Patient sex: F
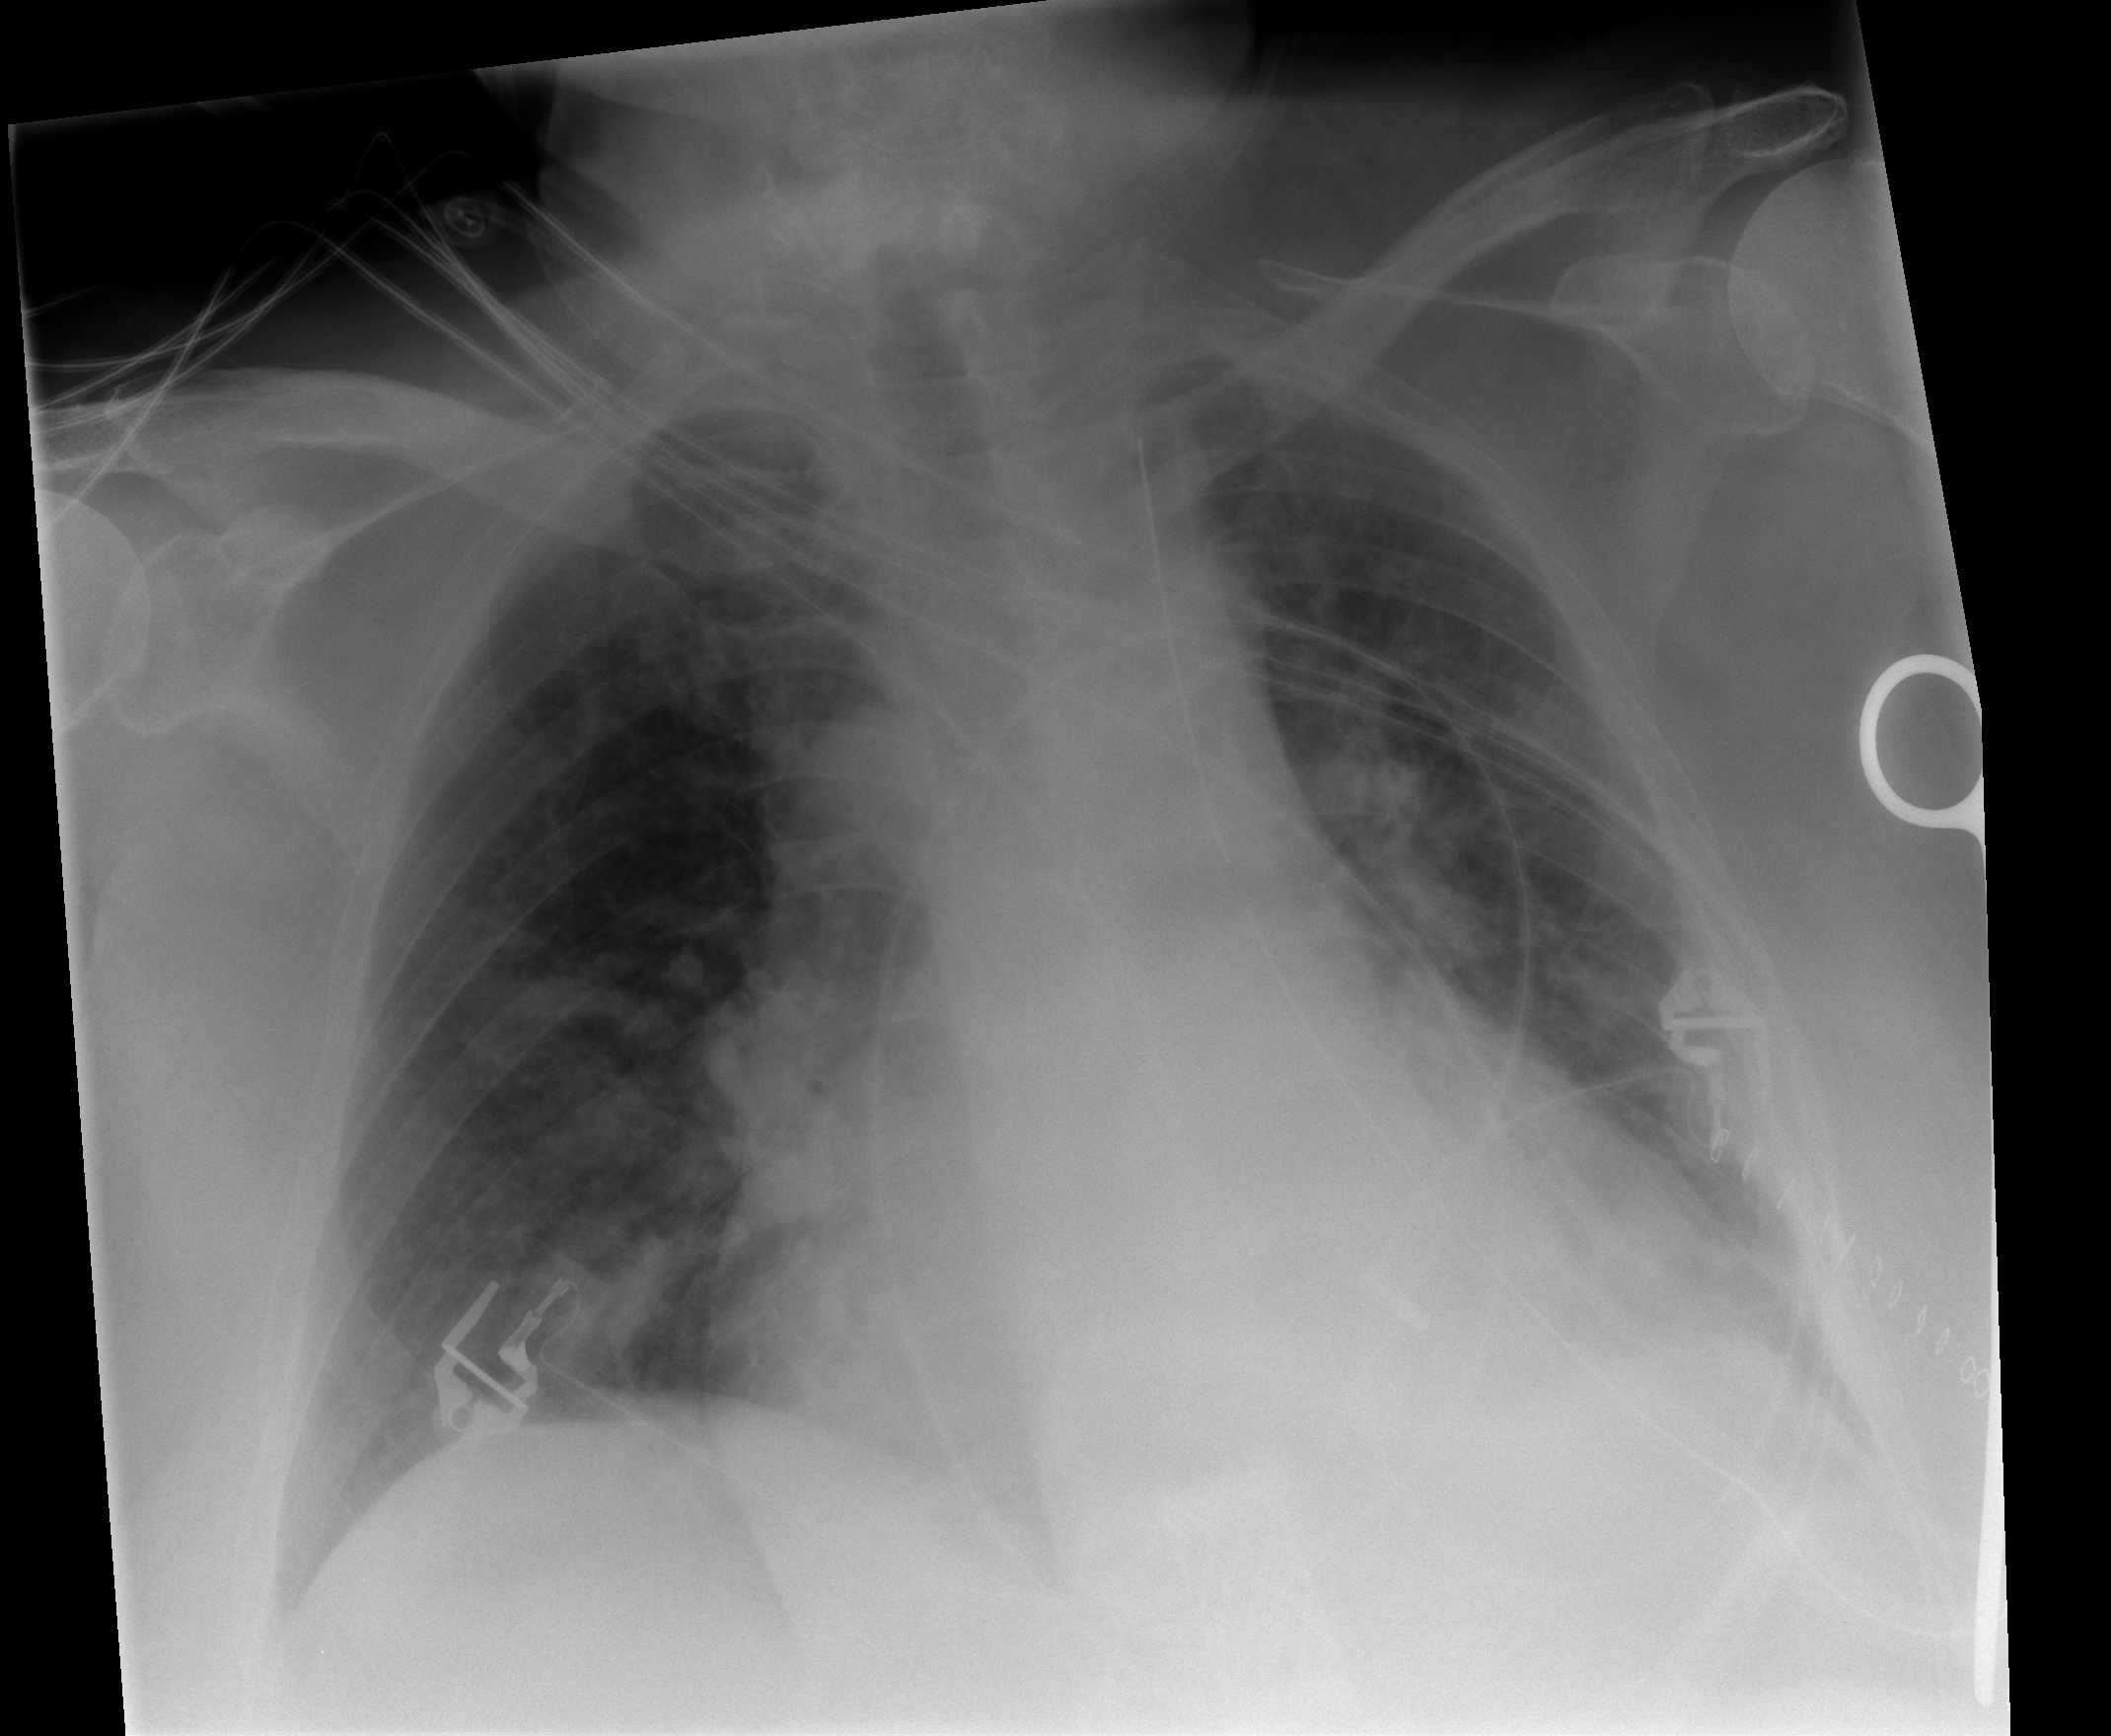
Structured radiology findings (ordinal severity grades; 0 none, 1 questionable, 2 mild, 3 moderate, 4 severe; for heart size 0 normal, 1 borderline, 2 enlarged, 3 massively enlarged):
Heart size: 3
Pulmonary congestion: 2
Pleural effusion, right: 0
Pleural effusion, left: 2
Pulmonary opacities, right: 1
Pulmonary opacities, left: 0
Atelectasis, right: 1
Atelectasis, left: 2